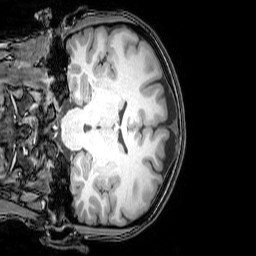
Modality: T1w
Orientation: coronal
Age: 24
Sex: female
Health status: healthy
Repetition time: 0.081 s
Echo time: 0.037 s